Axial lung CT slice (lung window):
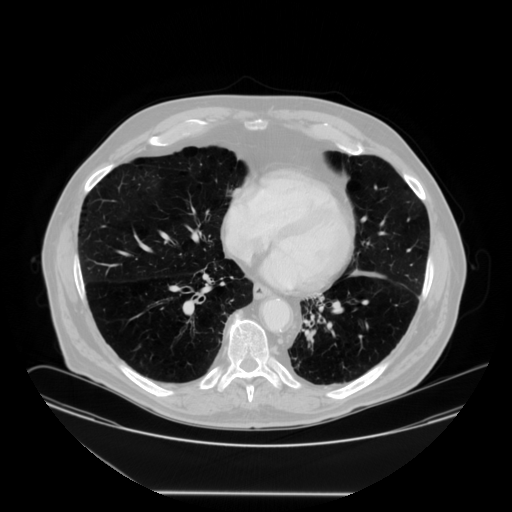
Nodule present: no